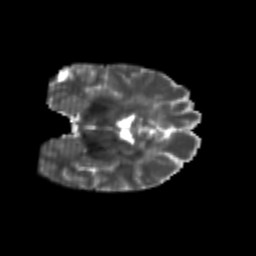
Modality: T2w
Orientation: coronal
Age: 23
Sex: female
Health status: healthy
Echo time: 0.074 s